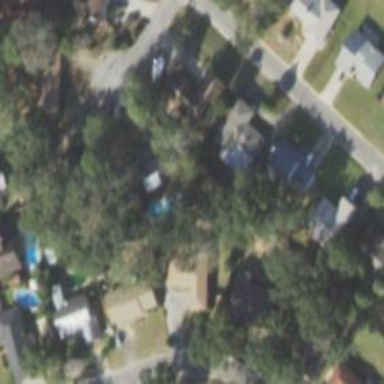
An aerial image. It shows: Residential area composed of single-family homes.